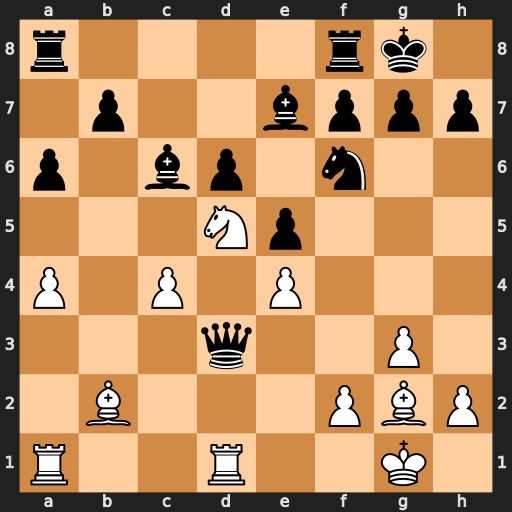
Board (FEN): r4rk1/1p2bppp/p1bp1n2/3Np3/P1P1P3/3q2P1/1B3PBP/R2R2K1
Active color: w
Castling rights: -
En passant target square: -
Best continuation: Nxe7+ Kh8 Rxd3